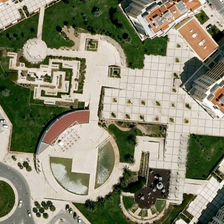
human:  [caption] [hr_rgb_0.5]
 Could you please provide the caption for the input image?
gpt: there are several lawns around .

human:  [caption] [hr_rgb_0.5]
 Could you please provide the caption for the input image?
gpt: several buildings are near a square with some green trees .

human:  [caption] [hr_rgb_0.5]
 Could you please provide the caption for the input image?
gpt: the arrangement of buildings is like a scene in a game .

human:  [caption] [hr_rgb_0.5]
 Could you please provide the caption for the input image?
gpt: several buildings are near a square with some green trees .

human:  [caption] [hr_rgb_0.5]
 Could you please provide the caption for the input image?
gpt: the arrangement of buildings is like a scene in a game .